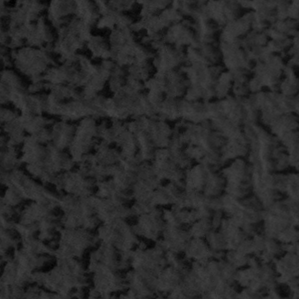
Label: frost